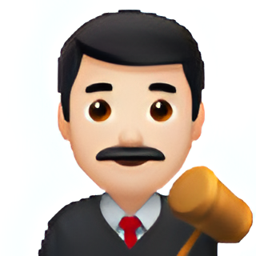
Name: male judge type 1 2
Emoji: 👨🏻‍⚖️
Group: People & Body
Sub-group: person-role